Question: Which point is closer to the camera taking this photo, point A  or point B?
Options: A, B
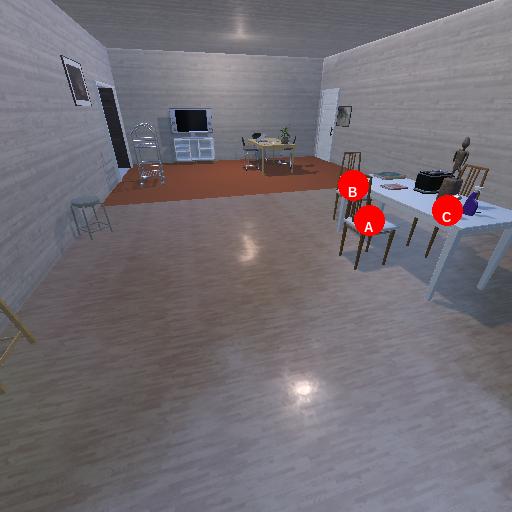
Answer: A